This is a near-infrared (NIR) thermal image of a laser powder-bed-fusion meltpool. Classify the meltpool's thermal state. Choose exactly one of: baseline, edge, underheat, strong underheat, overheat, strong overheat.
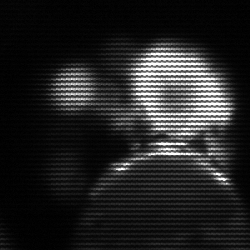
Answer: baseline